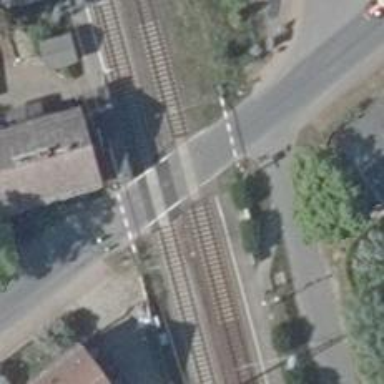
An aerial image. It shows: Crossing for the railway.